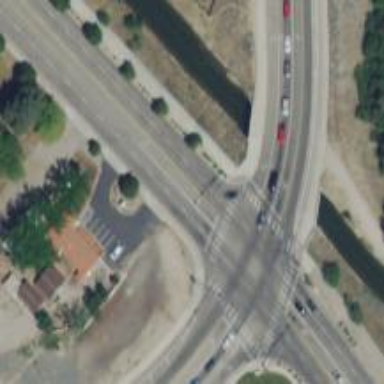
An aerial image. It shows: Footway on bridge.